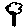
Label: tree